Interaction volume radius: 5 \u00c5
Interaction volume height: 25 \u00c5
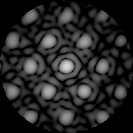
Disorder parameter: 0.2441